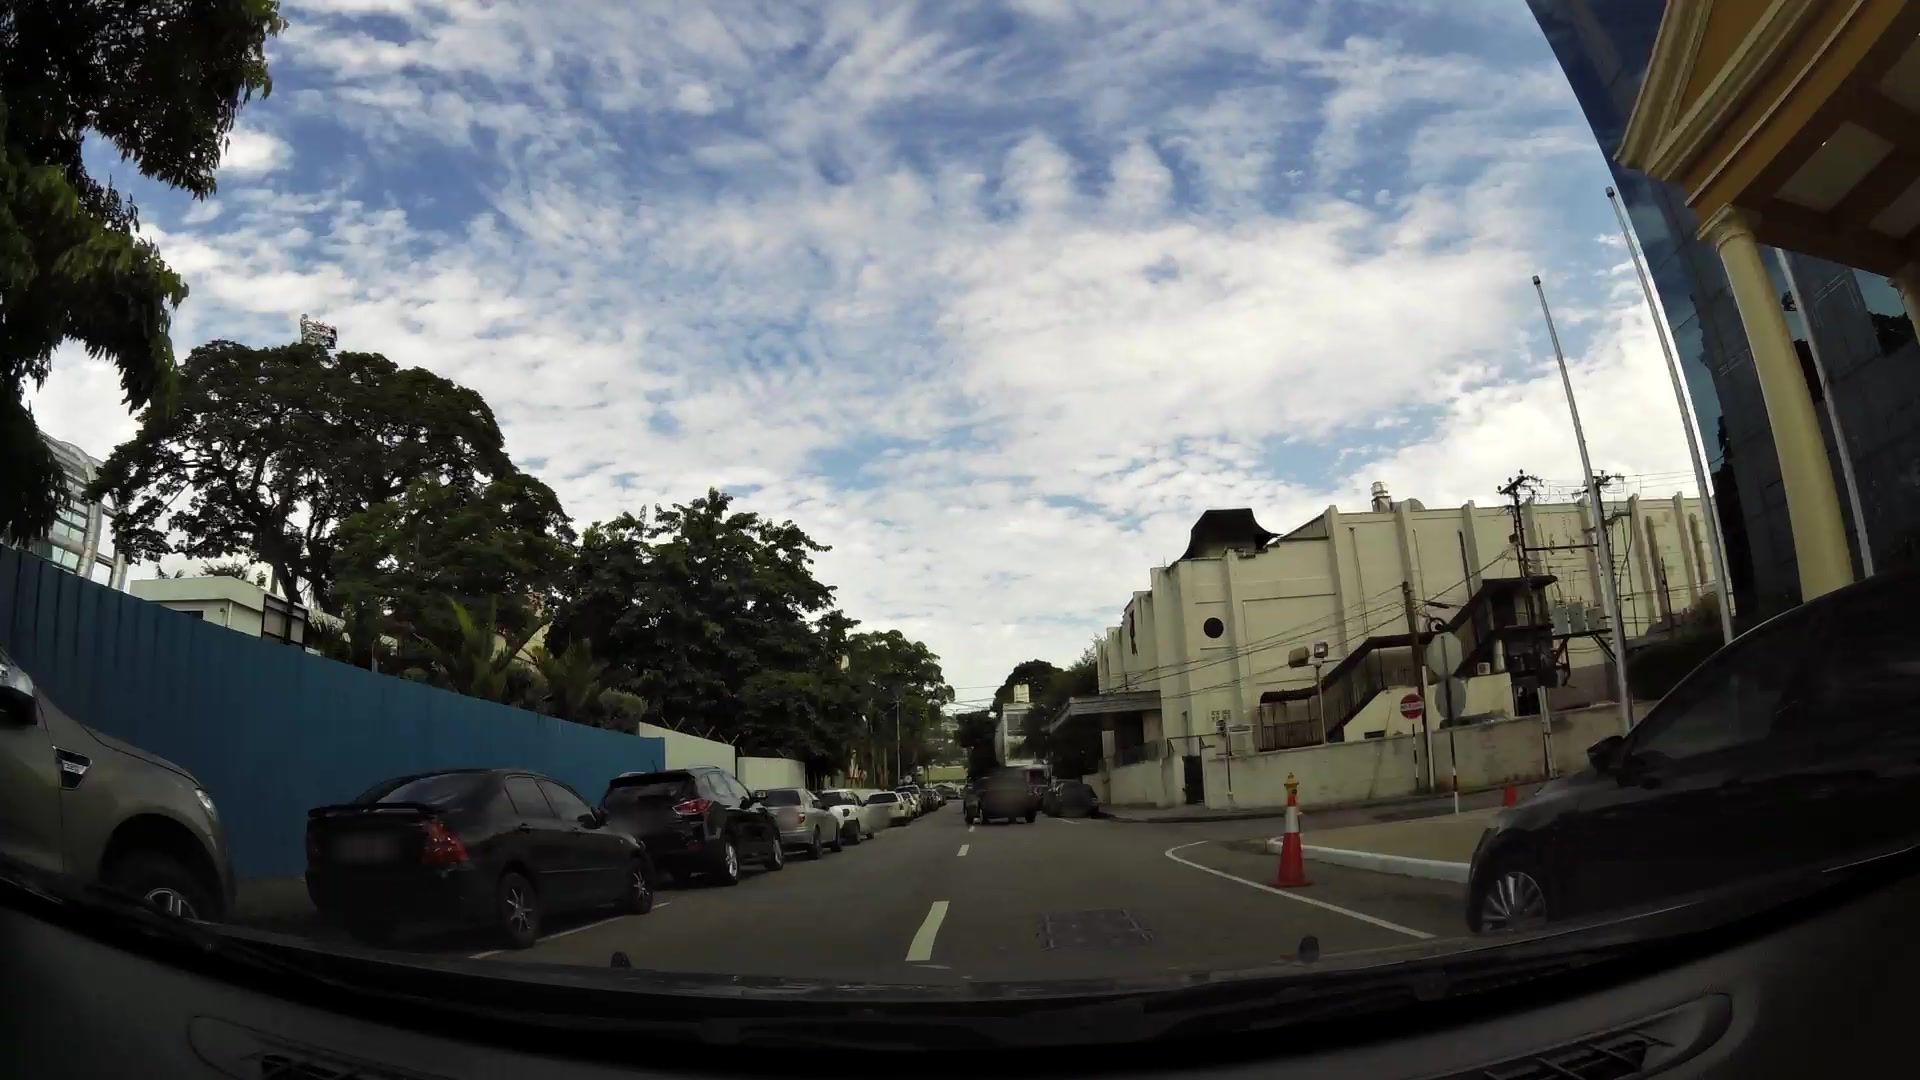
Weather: cloudy
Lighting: day
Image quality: good
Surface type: driving surface
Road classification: unclassified
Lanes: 2
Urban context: urban centre
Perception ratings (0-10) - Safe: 5.47, Lively: 8.5, Beautiful: 2.12, Boring: 6.69, Depressing: 5.98, Wealthy: 3.21